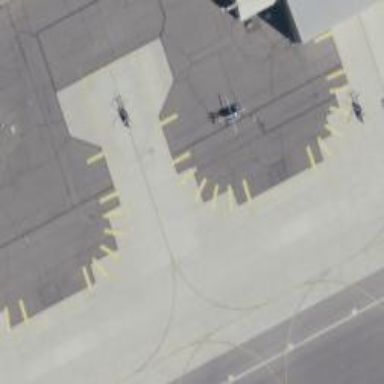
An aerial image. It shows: Image of taxiway at airport.